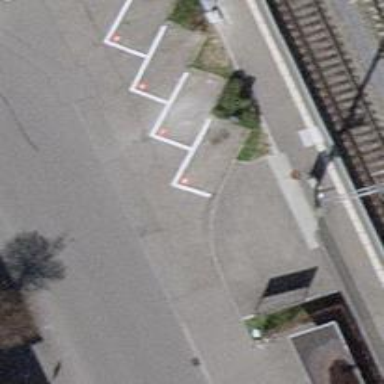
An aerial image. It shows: Railway buffer stop.